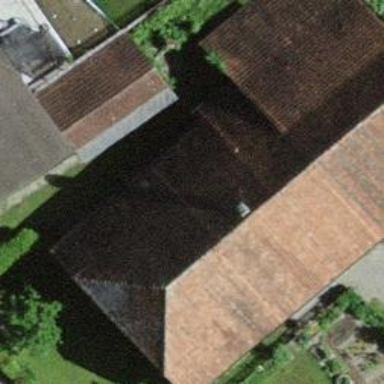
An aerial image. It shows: Farm building.